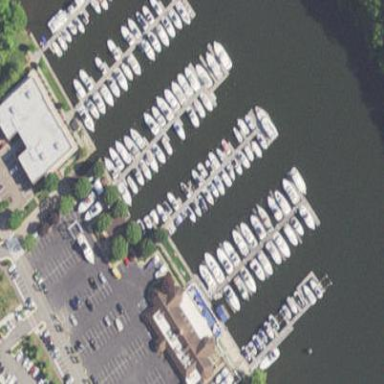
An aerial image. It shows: Marina on leisure land.